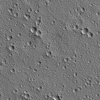
Atmospheric dust classification: not_dusty